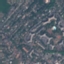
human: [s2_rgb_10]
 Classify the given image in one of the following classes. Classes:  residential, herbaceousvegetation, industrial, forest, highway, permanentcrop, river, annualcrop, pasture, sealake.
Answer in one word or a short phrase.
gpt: Residential